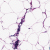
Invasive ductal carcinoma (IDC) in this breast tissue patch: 0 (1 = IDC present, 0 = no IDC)